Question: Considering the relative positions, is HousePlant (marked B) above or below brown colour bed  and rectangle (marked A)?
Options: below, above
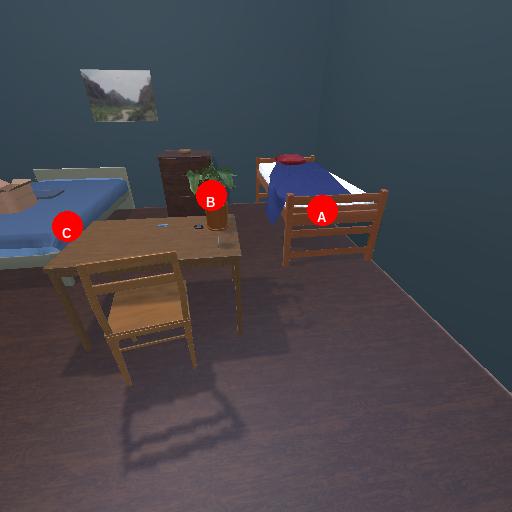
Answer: below